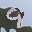
Label: 9